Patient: sex F, age 54
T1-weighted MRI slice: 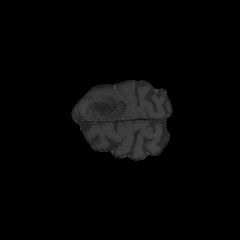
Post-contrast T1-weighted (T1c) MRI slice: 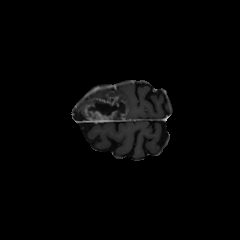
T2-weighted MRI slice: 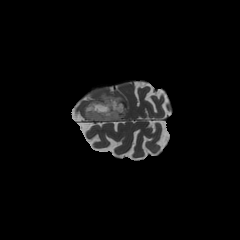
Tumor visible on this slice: yes
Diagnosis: Glioblastoma, IDH-wildtype
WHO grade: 4